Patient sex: M
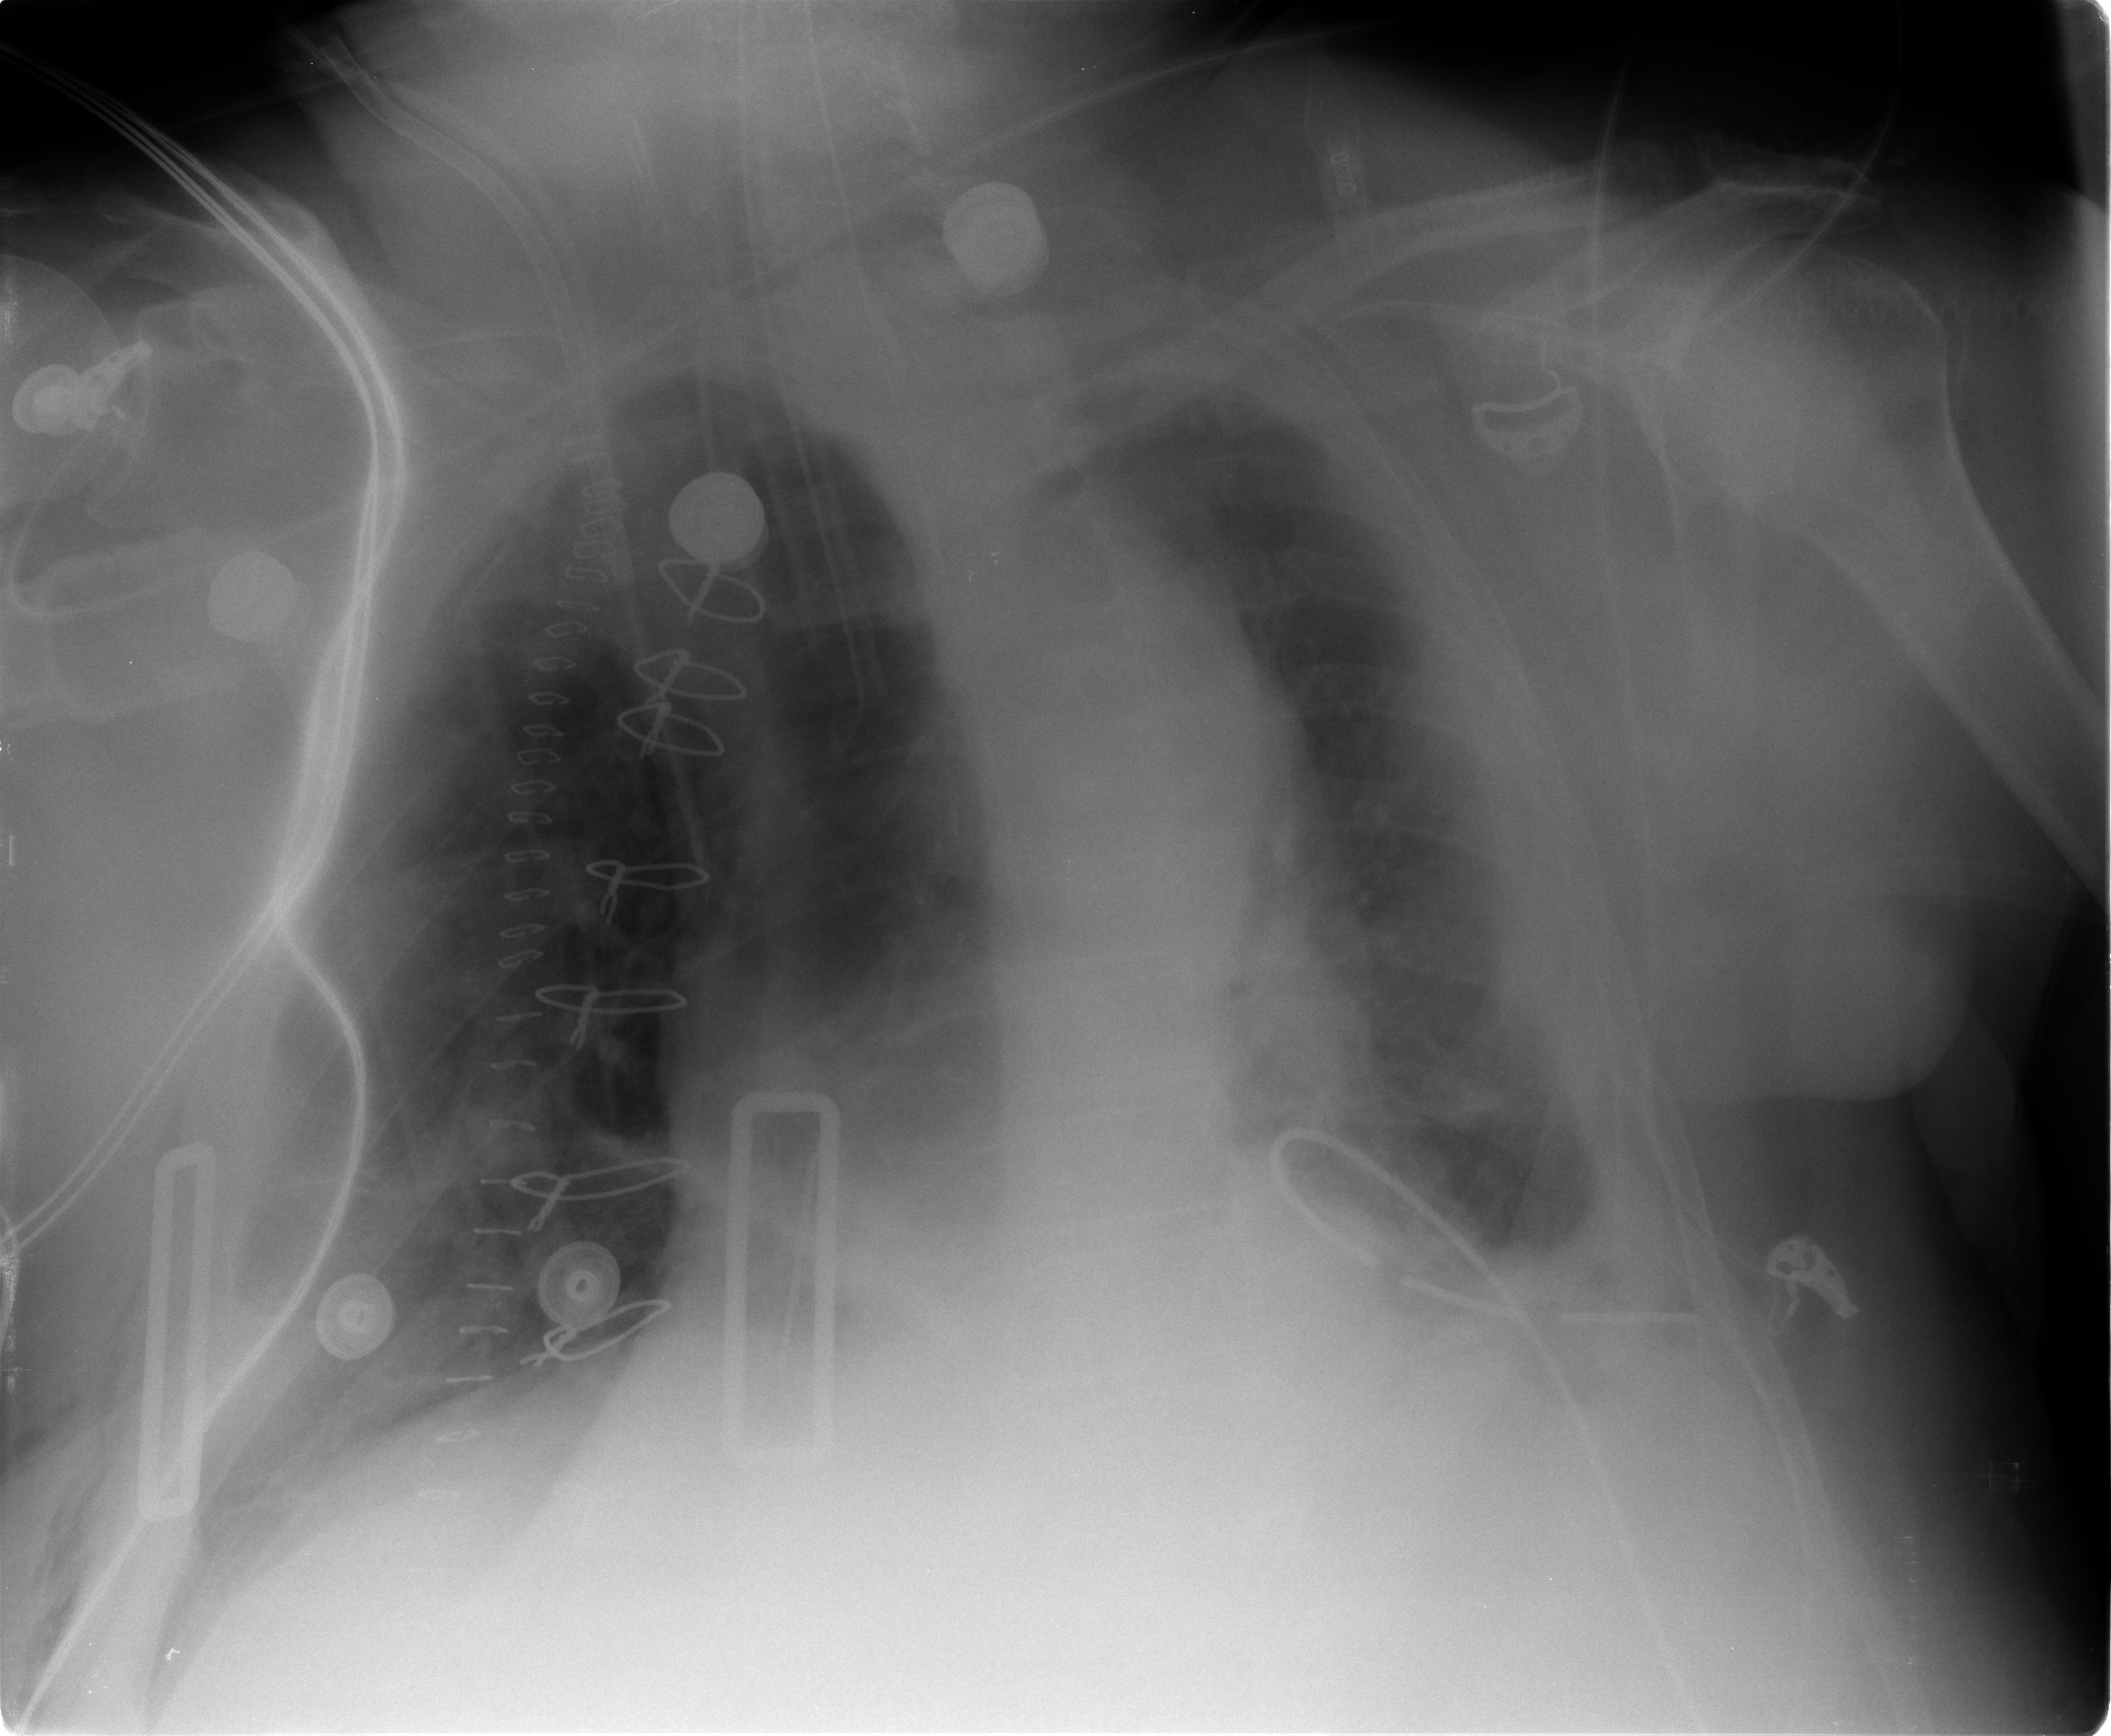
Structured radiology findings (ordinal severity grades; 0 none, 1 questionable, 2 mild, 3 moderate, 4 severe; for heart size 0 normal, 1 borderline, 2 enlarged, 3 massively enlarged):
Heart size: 1
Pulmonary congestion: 2
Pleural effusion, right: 2
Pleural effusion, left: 2
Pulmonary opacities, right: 2
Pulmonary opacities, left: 2
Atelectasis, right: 2
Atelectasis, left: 2